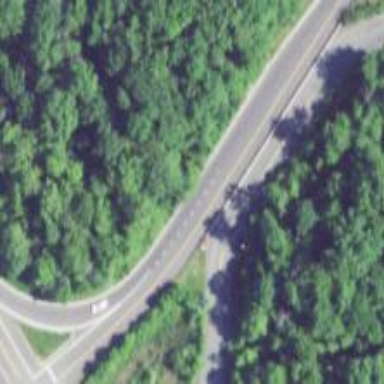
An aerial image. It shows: Trunk link highway.